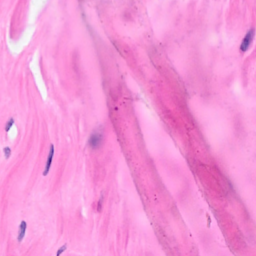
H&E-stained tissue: Breast